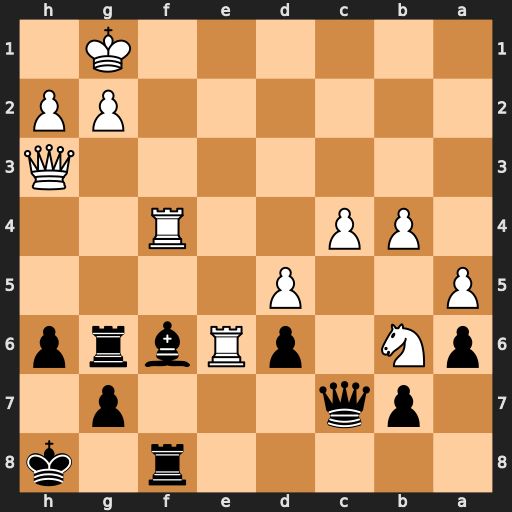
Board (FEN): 5r1k/1pq3p1/pN1pRbrp/P2P4/1PP2R2/7Q/6PP/6K1
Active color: b
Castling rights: -
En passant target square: -
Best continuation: Bd4+ Kf1 Rxf4+